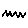
Label: zigzag